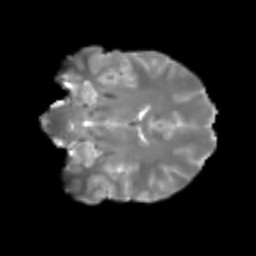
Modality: T2w
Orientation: coronal
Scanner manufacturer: siemens
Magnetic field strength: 3 T
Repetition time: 4 s
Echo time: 0.0594 s